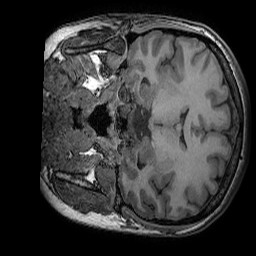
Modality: T1w
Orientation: coronal
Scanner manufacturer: ge
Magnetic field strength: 3 T
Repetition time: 0.008156 s
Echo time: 0.00318 s